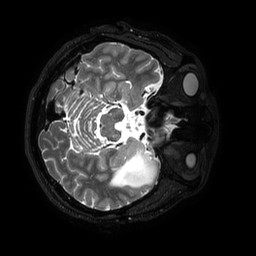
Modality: T2w
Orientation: axial
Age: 34
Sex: male
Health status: ill
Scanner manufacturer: philips
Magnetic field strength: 3 T
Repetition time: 3.5 s
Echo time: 0.3 s